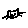
Label: cat